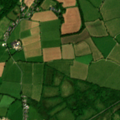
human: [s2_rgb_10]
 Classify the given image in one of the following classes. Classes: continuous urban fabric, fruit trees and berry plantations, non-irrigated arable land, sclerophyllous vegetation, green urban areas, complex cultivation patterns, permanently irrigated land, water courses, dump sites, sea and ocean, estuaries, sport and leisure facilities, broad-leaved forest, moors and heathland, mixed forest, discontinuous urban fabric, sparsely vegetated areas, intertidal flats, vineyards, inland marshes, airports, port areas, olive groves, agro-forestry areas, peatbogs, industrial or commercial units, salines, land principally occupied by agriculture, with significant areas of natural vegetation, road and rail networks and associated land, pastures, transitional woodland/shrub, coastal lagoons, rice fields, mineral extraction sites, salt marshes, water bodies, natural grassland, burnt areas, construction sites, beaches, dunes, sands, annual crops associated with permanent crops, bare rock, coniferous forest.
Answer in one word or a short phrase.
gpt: pastures, land principally occupied by agriculture, with significant areas of natural vegetation